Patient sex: F
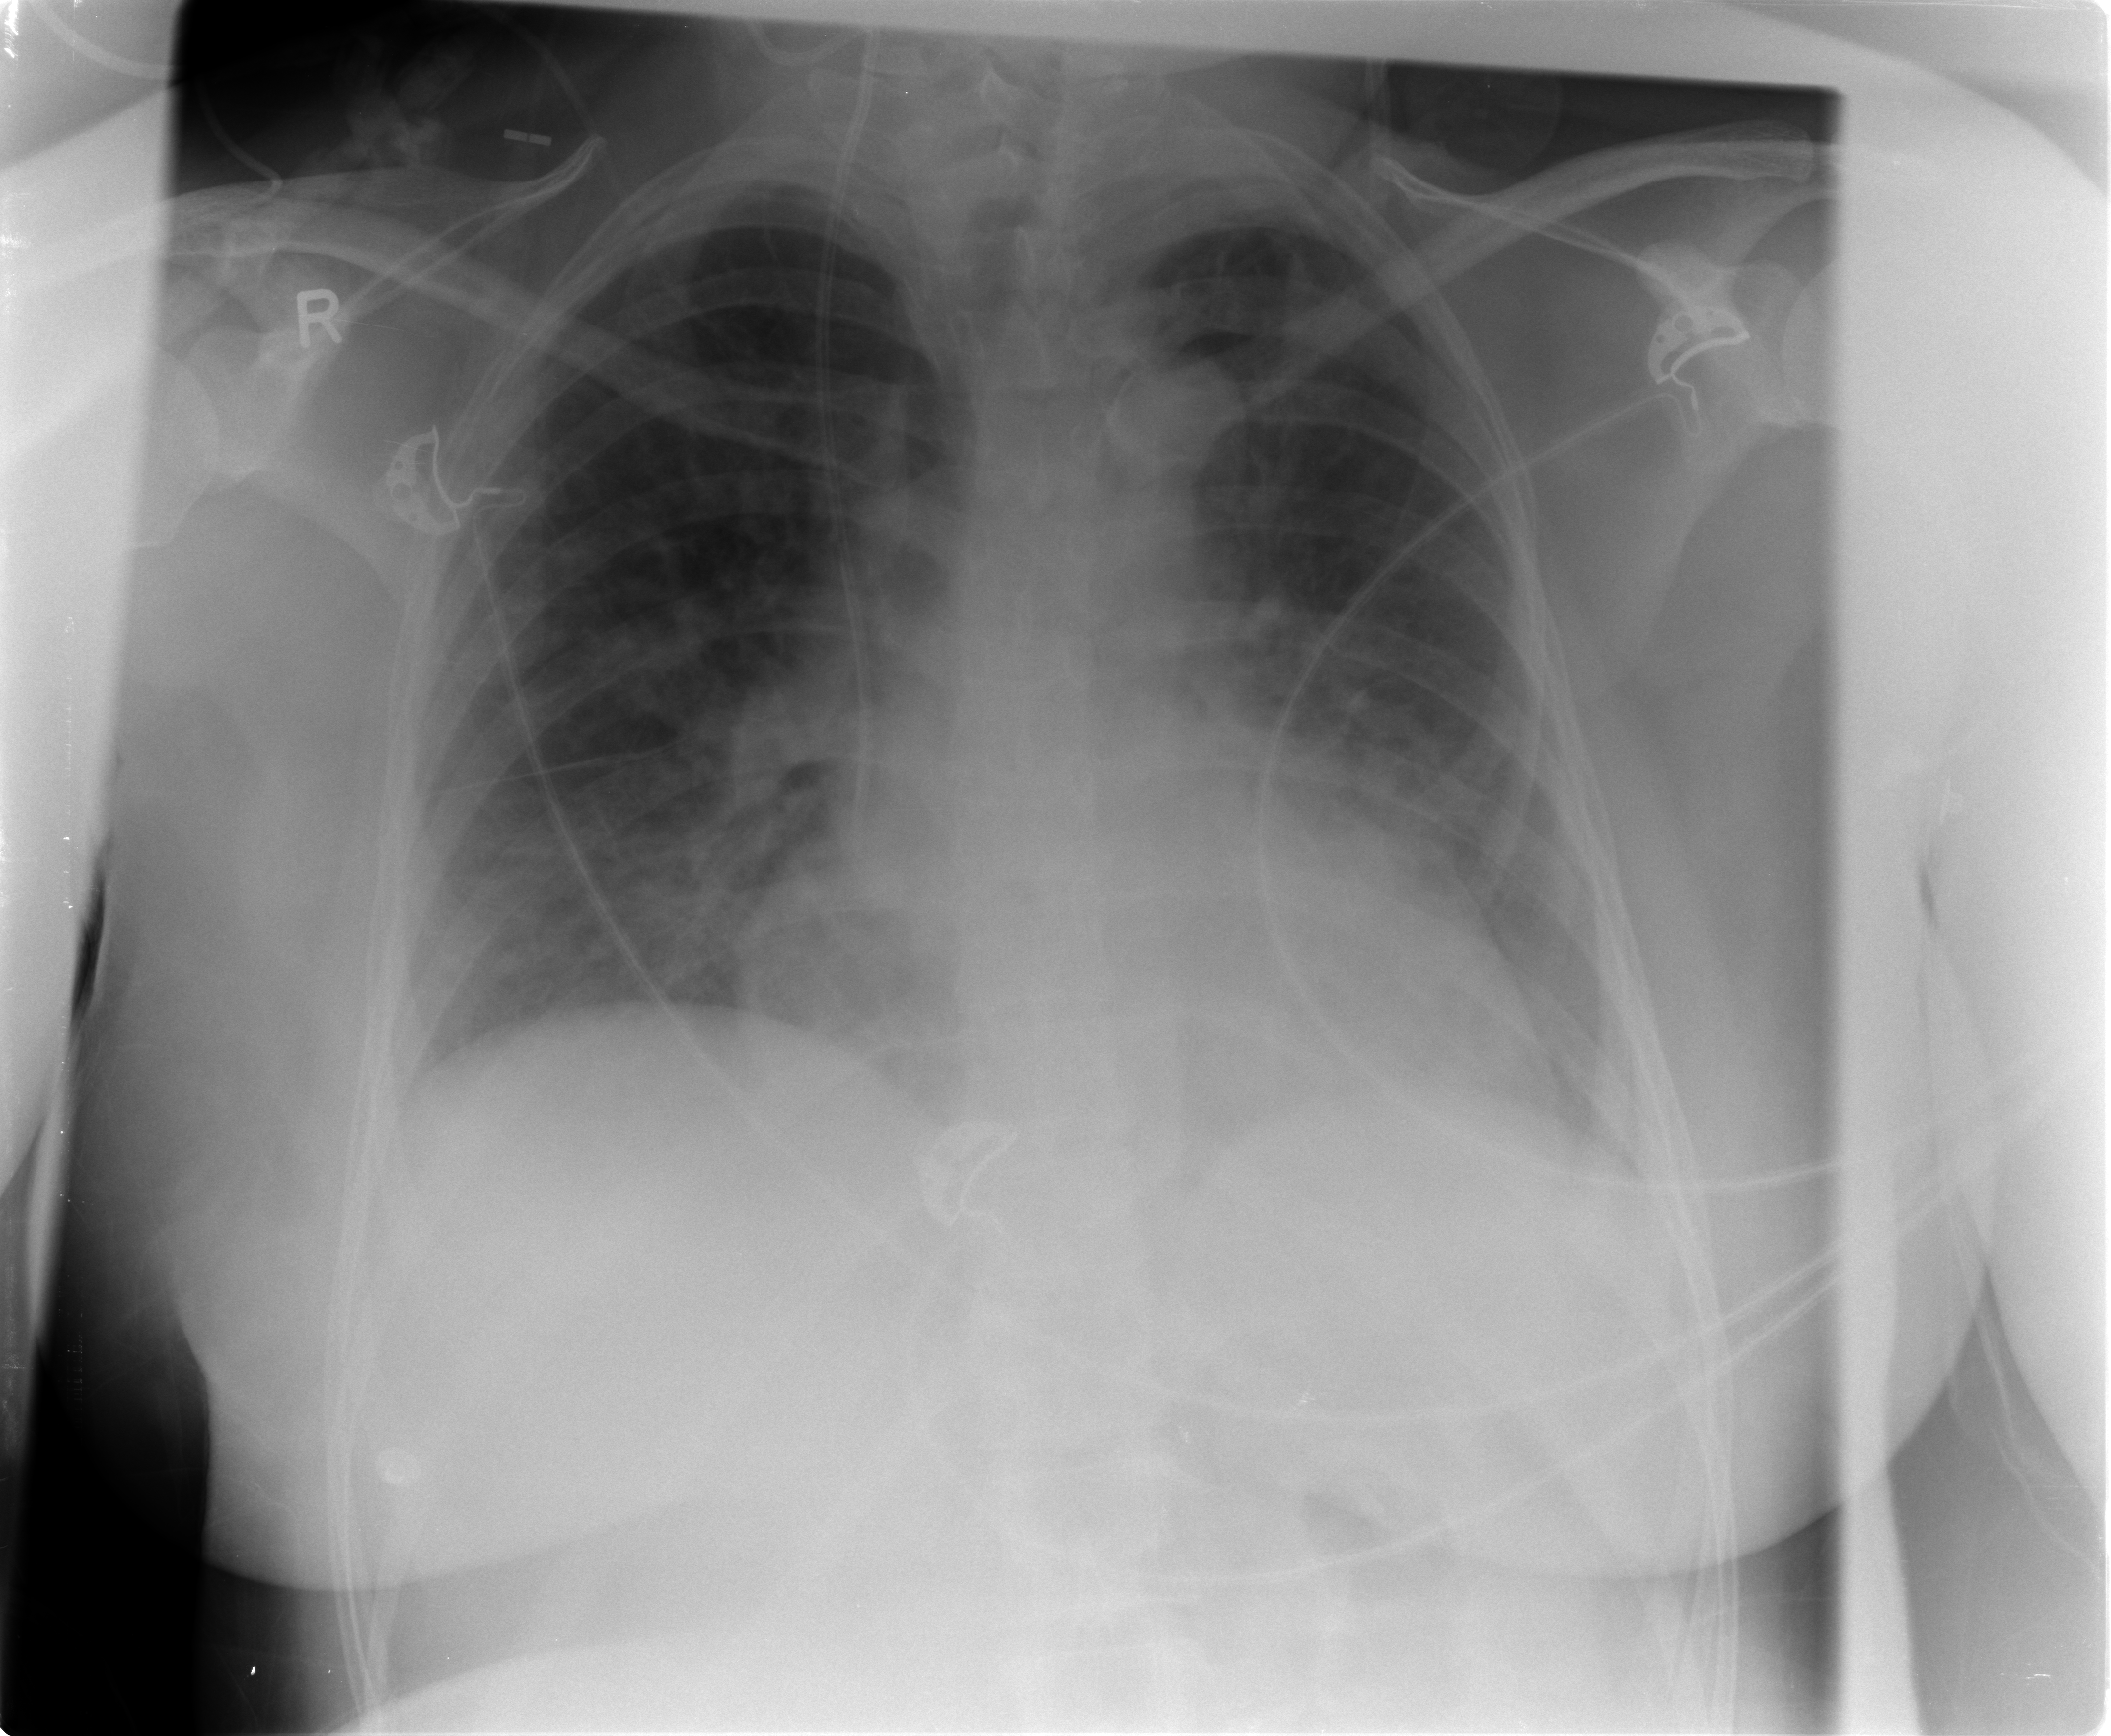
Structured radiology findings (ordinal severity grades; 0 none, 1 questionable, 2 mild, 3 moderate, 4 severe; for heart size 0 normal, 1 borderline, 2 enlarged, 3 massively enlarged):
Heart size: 2
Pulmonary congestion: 3
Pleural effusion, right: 0
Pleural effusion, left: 0
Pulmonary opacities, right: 0
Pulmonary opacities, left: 0
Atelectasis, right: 2
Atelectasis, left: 2